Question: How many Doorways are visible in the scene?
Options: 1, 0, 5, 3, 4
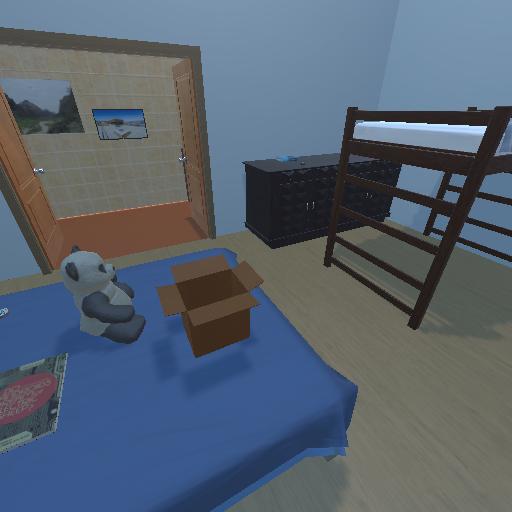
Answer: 1